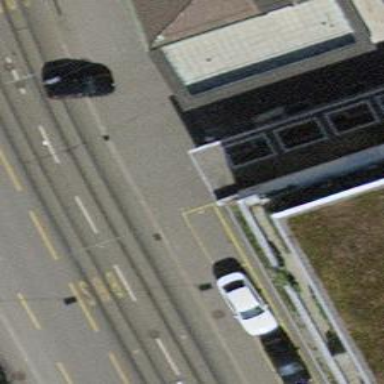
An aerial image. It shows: Unmarked crossing with traffic calming table on the road.